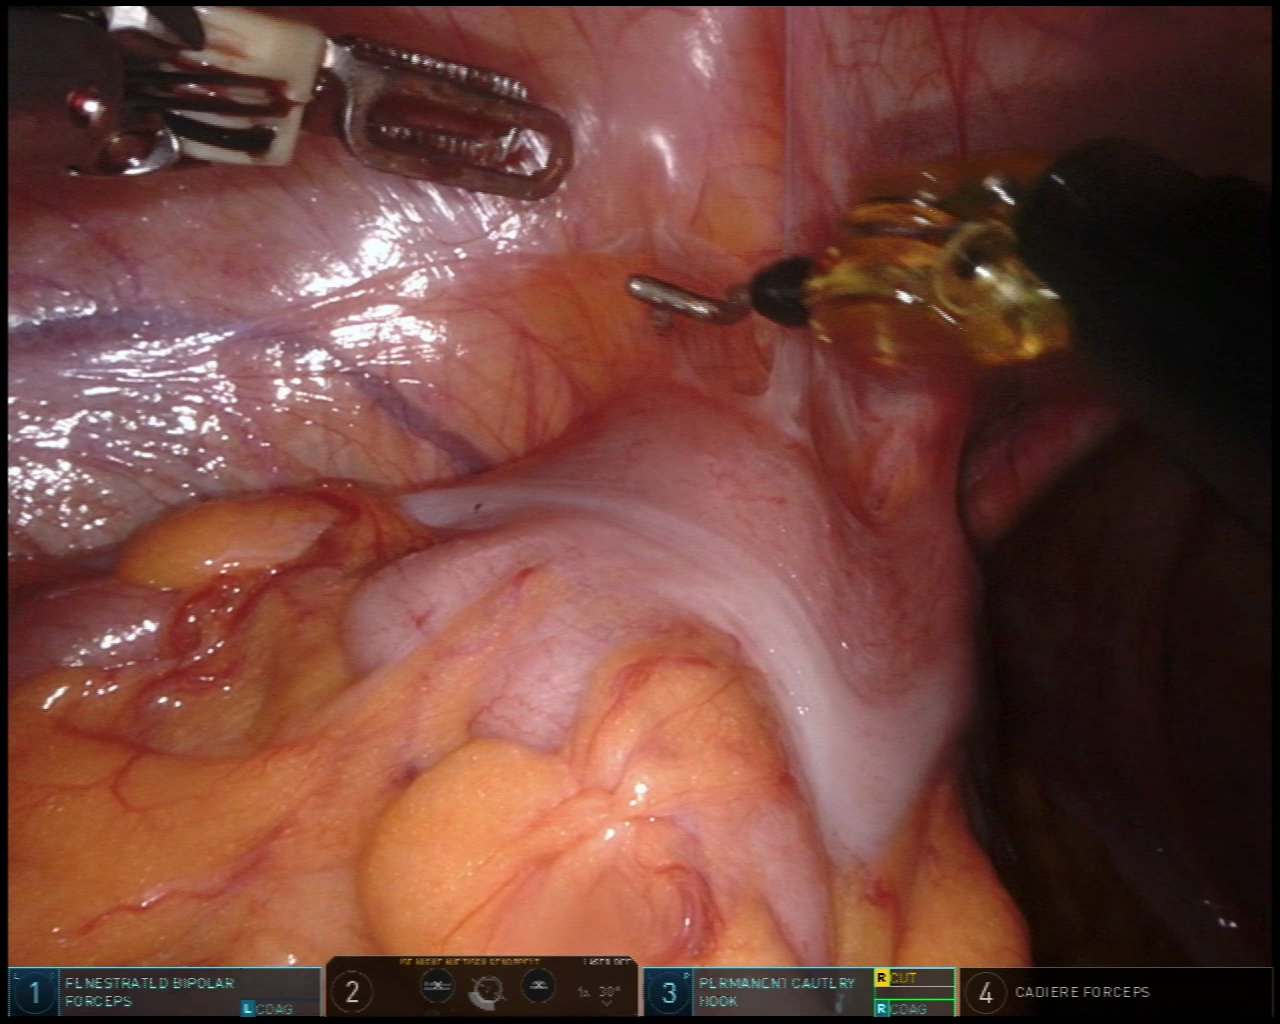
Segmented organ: colon
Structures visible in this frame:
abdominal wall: yes
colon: yes
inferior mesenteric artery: no
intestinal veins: no
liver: no
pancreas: no
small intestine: no
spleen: no
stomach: no
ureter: no
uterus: no
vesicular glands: no